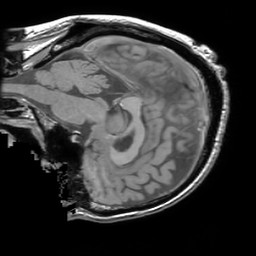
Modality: T1w
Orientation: sagittal
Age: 44
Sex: male
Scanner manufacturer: philips
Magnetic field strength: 3 T
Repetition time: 0.0165 s
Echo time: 0.004605 s